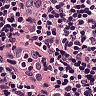
Metastatic tissue present: no